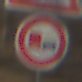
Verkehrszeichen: UeberholverbotKraftfahrzeuge
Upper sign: ViehtriebRechts
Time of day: MorningAfternoon
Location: Outdoor (Suburban)
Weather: PartlyCloudy
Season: NotSpecified
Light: Natural